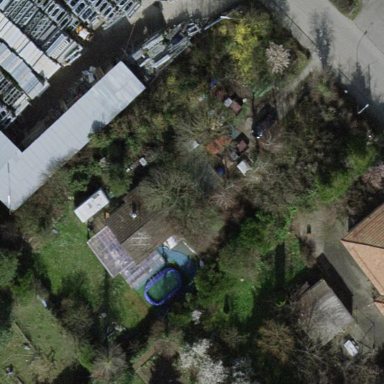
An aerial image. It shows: Garden enclosed by fence.